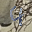
Label: 4